Question: I have a slider, below is the image on how it looks.

I have a white background, because of the white background the button of the slider is not visible at all, so how to change the style of that?
I have searched for it but didn't find proper help.
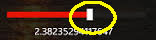
Answer: I've managed to customize my slider like this (changing defalut template):
In XAML:
'''
<phone:PhoneApplicationPage.Resources>
<Style x:Key="SliderStyle1" TargetType="Slider">
<Setter Property="BorderThickness" Value="0"/>
<Setter Property="BorderBrush" Value="Transparent"/>
<Setter Property="Maximum" Value="10"/>
<Setter Property="Minimum" Value="0"/>
<Setter Property="Value" Value="0"/>
<Setter Property="Background" Value="{StaticResource PhoneChromeBrush}"/>
<Setter Property="Foreground" Value="{StaticResource PhoneAccentBrush}"/>
<Setter Property="Template">
<Setter.Value>
<ControlTemplate TargetType="Slider">
<Grid Background="Transparent">
<VisualStateManager.VisualStateGroups>
<VisualStateGroup x:Name="CommonStates">
<VisualState x:Name="Normal"/>
<VisualState x:Name="MouseOver"/>
<VisualState x:Name="Disabled">
<Storyboard>
<DoubleAnimation Duration="0" To="0.1" Storyboard.TargetProperty="Opacity" Storyboard.TargetName="HorizontalTrack"/>
<DoubleAnimation Duration="0" To="0.1" Storyboard.TargetProperty="Opacity" Storyboard.TargetName="VerticalTrack"/>
<ObjectAnimationUsingKeyFrames Storyboard.TargetProperty="Fill" Storyboard.TargetName="HorizontalFill">
<DiscreteObjectKeyFrame KeyTime="0" Value="{StaticResource PhoneDisabledBrush}"/>
</ObjectAnimationUsingKeyFrames>
<ObjectAnimationUsingKeyFrames Storyboard.TargetProperty="Fill" Storyboard.TargetName="VerticalFill">
<DiscreteObjectKeyFrame KeyTime="0" Value="{StaticResource PhoneDisabledBrush}"/>
</ObjectAnimationUsingKeyFrames>
</Storyboard>
</VisualState>
</VisualStateGroup>
</VisualStateManager.VisualStateGroups>
<Grid x:Name="HorizontalTemplate" Margin="{StaticResource PhoneHorizontalMargin}">
<Rectangle x:Name="HorizontalTrack" Fill="{TemplateBinding Background}" Height="12" IsHitTestVisible="False" Margin="0,22,0,50"/>
<!--<Rectangle x:Name="HorizontalFill" Fill="{TemplateBinding Foreground}" Height="12" IsHitTestVisible="False" Margin="0,22,0,50">-->
<Rectangle x:Name="HorizontalFill" Fill="BlueViolet" Height="12" IsHitTestVisible="False" Margin="0,22,0,50">
<Rectangle.Clip>
<RectangleGeometry Rect="0, 0, 6, 12"/>
</Rectangle.Clip>
</Rectangle>
<!--<Rectangle x:Name="HorizontalCenterElement" Fill="{StaticResource PhoneForegroundBrush}" HorizontalAlignment="Left" Height="24" Margin="0,16,0,44" Width="12" Fill="Azure">-->
<Rectangle x:Name="HorizontalCenterElement" HorizontalAlignment="Left" Height="48" Margin="0,16,0,44" Width="12" Fill="Coral">
<Rectangle.RenderTransform>
<TranslateTransform/>
</Rectangle.RenderTransform>
</Rectangle>
</Grid>
<Grid x:Name="VerticalTemplate" Margin="{StaticResource PhoneVerticalMargin}">
<Rectangle x:Name="VerticalTrack" Fill="{TemplateBinding Background}" IsHitTestVisible="False" Margin="18,0,18,0" Width="12"/>
<Rectangle x:Name="VerticalFill" Fill="{TemplateBinding Foreground}" IsHitTestVisible="False" Margin="18,0,18,0" Width="12">
<Rectangle.Clip>
<RectangleGeometry Rect="0, 0, 12, 6"/>
</Rectangle.Clip>
</Rectangle>
<!--<Rectangle x:Name="VerticalCenterElement" Fill="{StaticResource PhoneForegroundBrush}" Height="12" Margin="12,0,12,0" VerticalAlignment="Top" Width="24">-->
<Rectangle x:Name="VerticalCenterElement" Fill="Azure" Height="48" Margin="12,0,12,0" VerticalAlignment="Top" Width="24">
<Rectangle.RenderTransform>
<TranslateTransform/>
</Rectangle.RenderTransform>
</Rectangle>
</Grid>
</Grid>
</ControlTemplate>
</Setter.Value>
</Setter>
</Style>
</phone:PhoneApplicationPage.Resources>
'''
I've changed the Fill of rectangle, the track, and the size of the rectangle. As I've tested it on emulator - works. As you probably know (but for the followers):
'''
<Slider Orientation="Horizontal" HorizontalAlignment="Stretch" Grid.Row="2" Style="{StaticResource SliderStyle1}"/>
'''
Try it, maybe it will help.
---
If you want to make it Circle (Ellipse) it can look like this:
'''
<Ellipse x:Name="HorizontalCenterElement" HorizontalAlignment="Left" Height="32" Margin="0,16,0,44" Width="12" Fill="Coral">
<Ellipse.RenderTransform>
<TranslateTransform/>
</Ellipse.RenderTransform>
</Ellipse>
'''
You can use also 'Path' to make different figures <URL>.